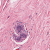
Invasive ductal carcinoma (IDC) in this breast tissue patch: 0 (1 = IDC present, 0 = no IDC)